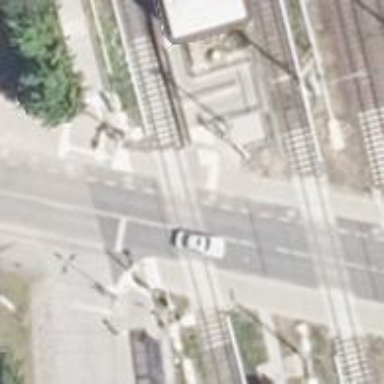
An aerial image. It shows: Level crossing with double half barrier.